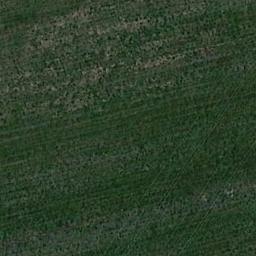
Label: meadow